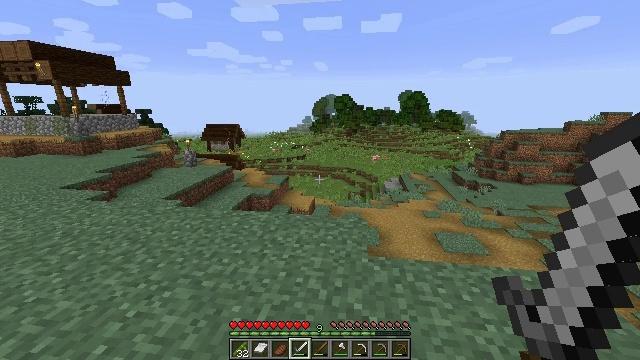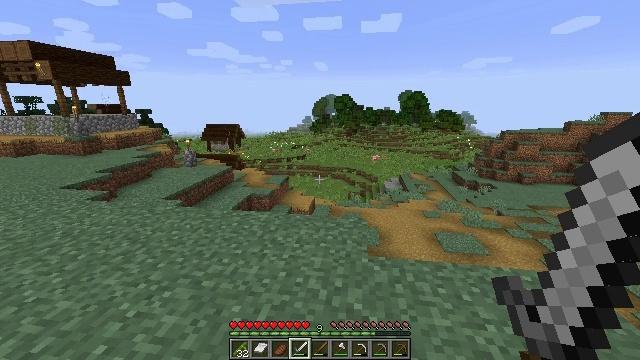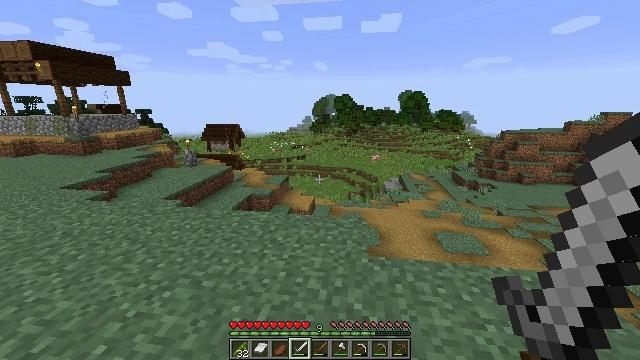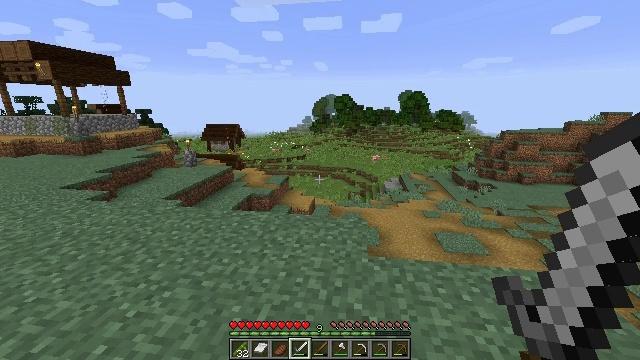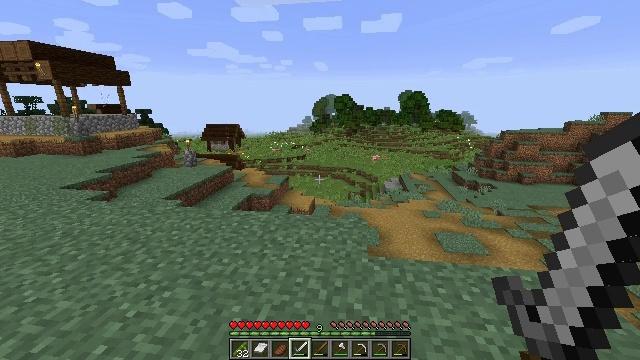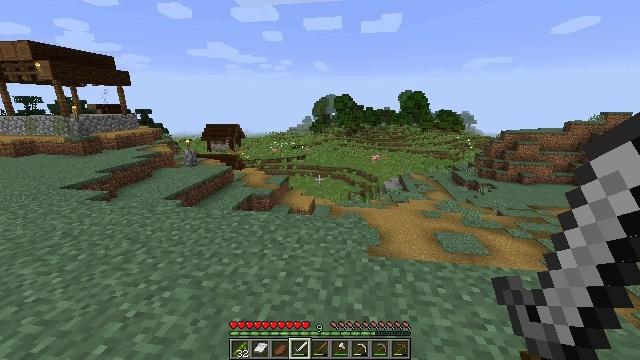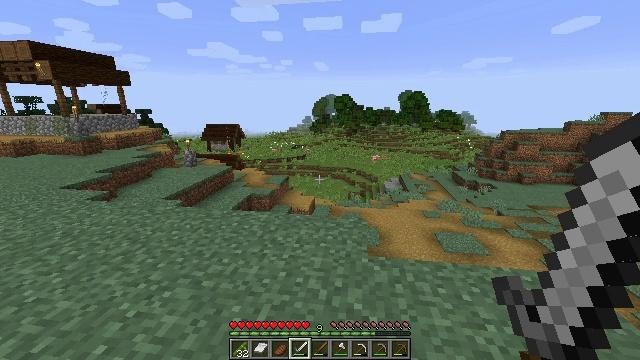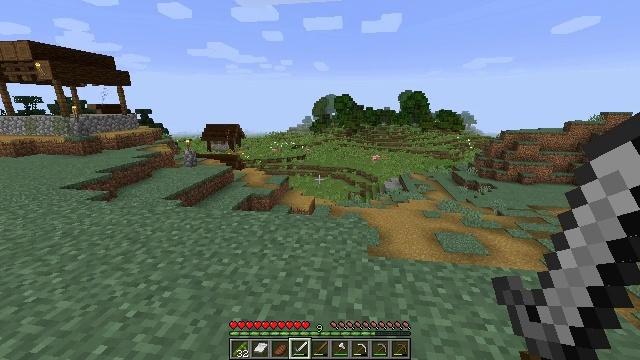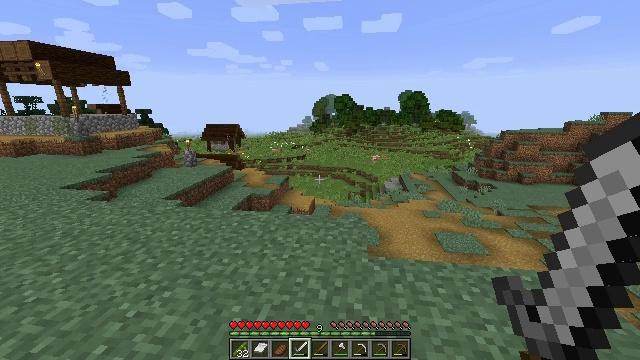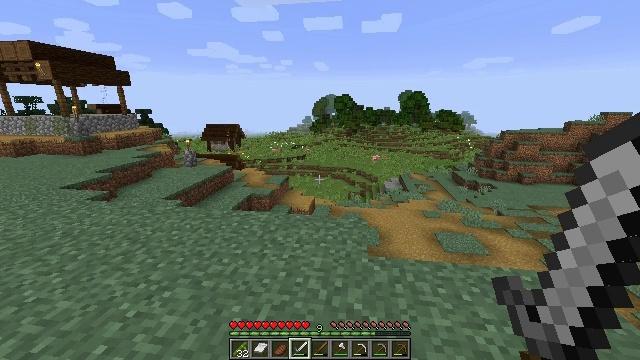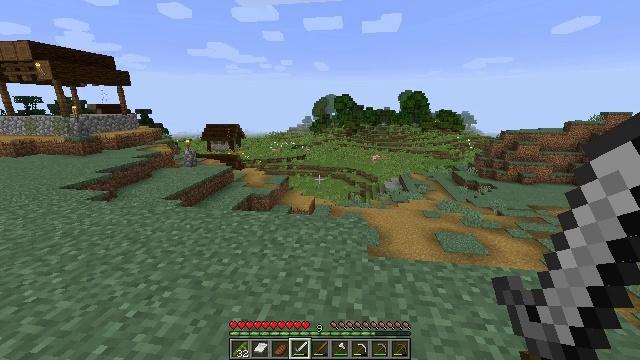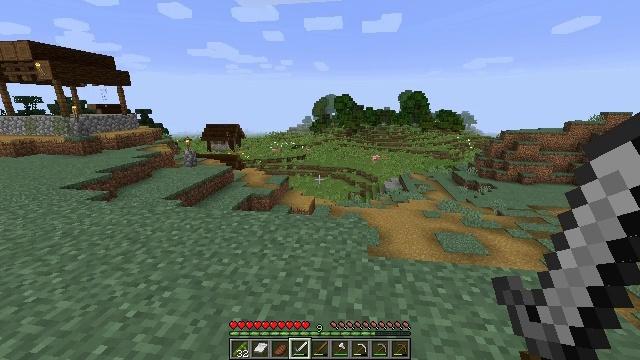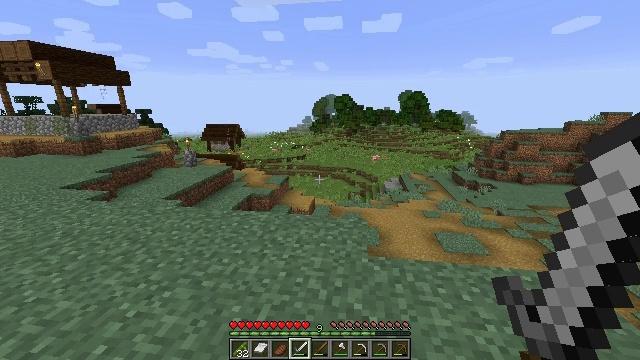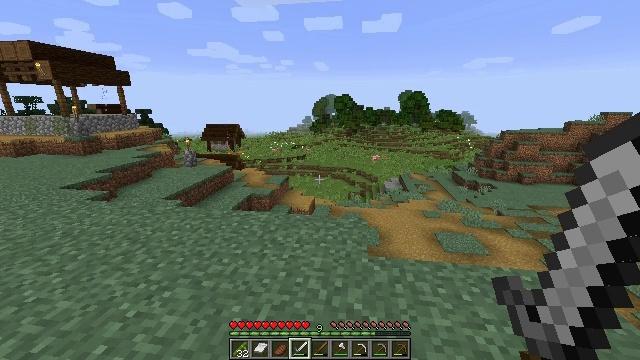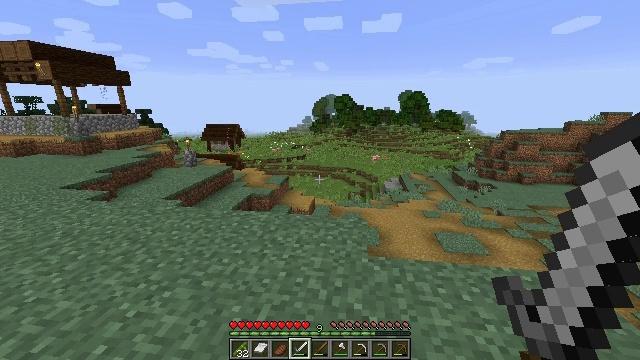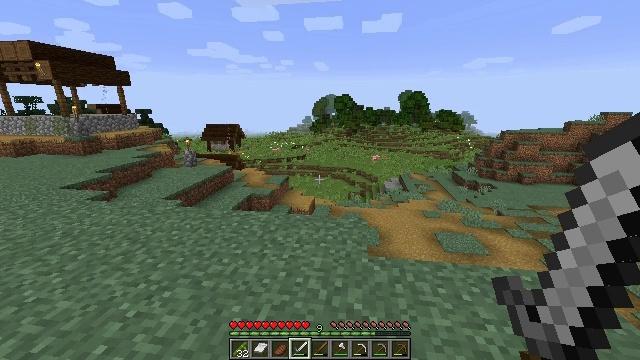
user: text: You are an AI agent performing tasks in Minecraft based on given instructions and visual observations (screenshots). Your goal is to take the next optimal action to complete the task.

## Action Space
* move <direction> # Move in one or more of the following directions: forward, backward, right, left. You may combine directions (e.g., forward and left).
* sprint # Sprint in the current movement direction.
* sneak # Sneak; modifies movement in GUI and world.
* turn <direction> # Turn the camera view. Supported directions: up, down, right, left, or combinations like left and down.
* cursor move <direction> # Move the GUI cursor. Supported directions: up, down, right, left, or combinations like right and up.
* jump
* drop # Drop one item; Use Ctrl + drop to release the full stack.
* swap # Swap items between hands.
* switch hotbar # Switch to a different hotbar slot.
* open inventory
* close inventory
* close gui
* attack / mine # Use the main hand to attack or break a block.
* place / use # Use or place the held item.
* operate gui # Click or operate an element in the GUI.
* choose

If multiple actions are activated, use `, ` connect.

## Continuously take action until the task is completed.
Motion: motion action
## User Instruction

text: Mine the sweet berry bush.
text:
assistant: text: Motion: no_op
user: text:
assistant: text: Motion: no_op
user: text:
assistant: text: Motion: no_op
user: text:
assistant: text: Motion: no_op
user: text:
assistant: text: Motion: no_op
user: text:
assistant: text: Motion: no_op
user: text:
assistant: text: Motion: no_op
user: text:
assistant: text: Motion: no_op
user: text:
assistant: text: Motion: no_op
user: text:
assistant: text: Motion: no_op
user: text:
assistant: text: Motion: no_op
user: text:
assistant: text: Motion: no_op
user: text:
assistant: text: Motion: no_op
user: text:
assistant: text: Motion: no_op
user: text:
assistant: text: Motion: no_op
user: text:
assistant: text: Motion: no_op
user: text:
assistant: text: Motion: no_op
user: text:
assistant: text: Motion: no_op
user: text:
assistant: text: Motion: no_op
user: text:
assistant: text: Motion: no_op
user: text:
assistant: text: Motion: no_op
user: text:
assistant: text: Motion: no_op
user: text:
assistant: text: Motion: no_op
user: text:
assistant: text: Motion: no_op
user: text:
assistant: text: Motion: no_op
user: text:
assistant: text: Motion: no_op
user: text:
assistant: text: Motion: no_op
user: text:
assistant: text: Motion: no_op
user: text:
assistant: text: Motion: no_op
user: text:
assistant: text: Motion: no_op